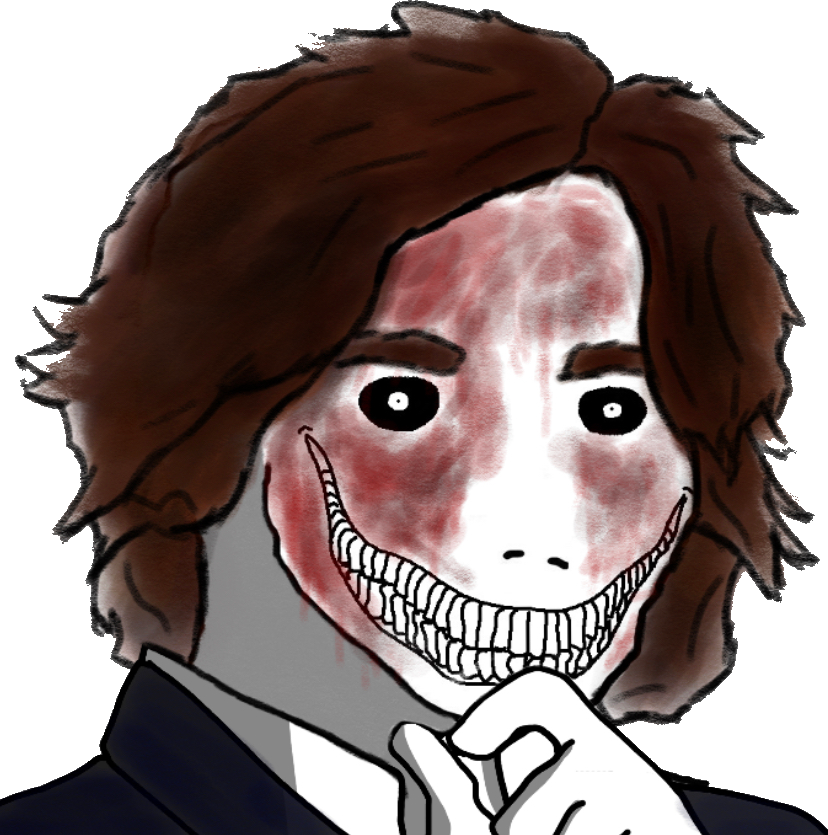
Label: 5_Oomer